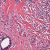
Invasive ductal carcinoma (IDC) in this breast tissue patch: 1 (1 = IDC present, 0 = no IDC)